Field crop: tomato
Growth stage: 2
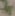
Species: solanum